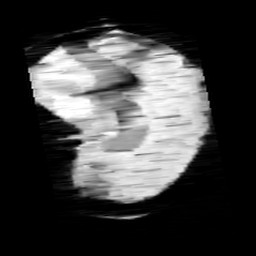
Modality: minIP
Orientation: sagittal
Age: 8
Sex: female
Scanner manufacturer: siemens
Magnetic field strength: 3 T
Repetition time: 0.027 s
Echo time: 0.02 s